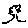
Label: tree